Question: my table looks like this:

If the field name contains cost or quantity for the same lineItemIds, I have to display the result as:
> cost is changed from 8*1=8
(fromVal*fromVal) to 9*6=54
(toVal*toVal) for itemID 123.
any help will be appreciated.
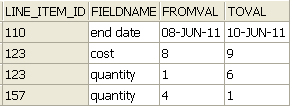
Answer: '''
SELECT tc.LINE_ITEM_ID ITEM_ID,
tc.FROMVAL COST_FROMVAL,
tq.FROMVAL QTY_FROMVAL,
(tc.FROMVAL*tq.FROMVAL) PROD_FROMVAL,
tc.TOVAL COST_TOVAL,
tq.TOVAL QTY_TOVAL,
(tc.TOVAL*tq.TOVAL) PROD_TOVAL,
FROM
(SELECT LINE_ITEM_ID,
FROMVAL,
TOVAL,
FROM table
WHERE FIELDNAME = 'cost') tc
JOIN (SELECT LINE_ITEM_ID,
FROMVAL,
TOVAL,
FROM table
WHERE FIELDNAME = 'quantity') tq
ON tc.LINE_ITEM_ID = tq.LINE_ITEM_ID
'''